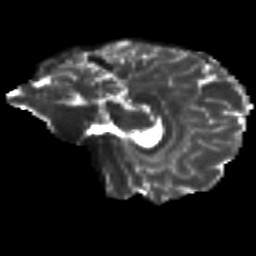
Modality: T2w
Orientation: sagittal
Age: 25
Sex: female
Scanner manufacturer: siemens
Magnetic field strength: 3 T
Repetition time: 8.8 s
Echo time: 0.085 s